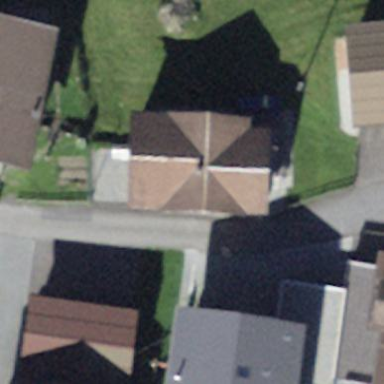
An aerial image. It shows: Residential building.